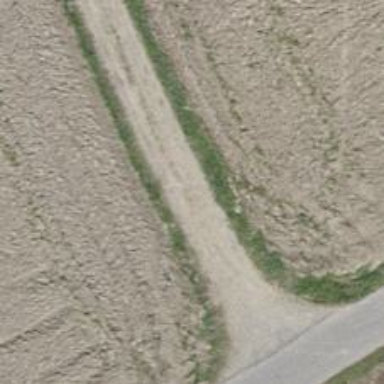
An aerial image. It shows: Track with pebblestone surface.